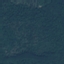
Land use / land cover class: Forest